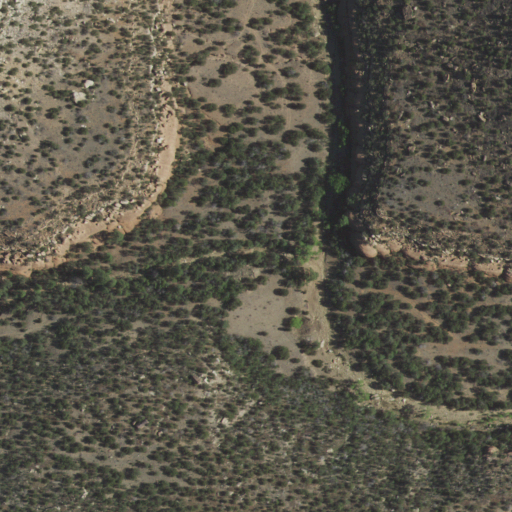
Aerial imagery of valley in New Mexico named Cañon de Librador containing evergreen forest and shrub